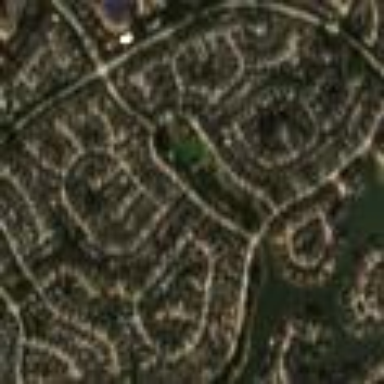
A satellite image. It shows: Residential area within neighborhood.